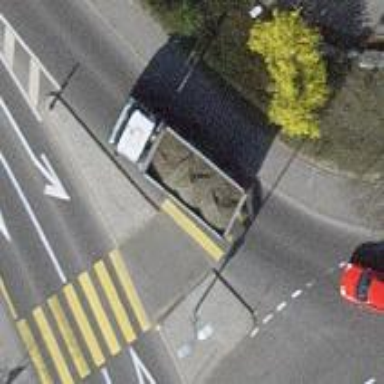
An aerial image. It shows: Marked zebra crossing with distinct zebra markings.